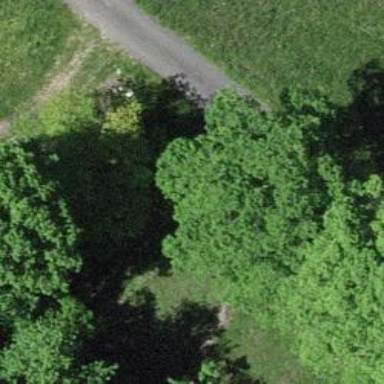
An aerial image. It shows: Deciduous broadleaved tree.